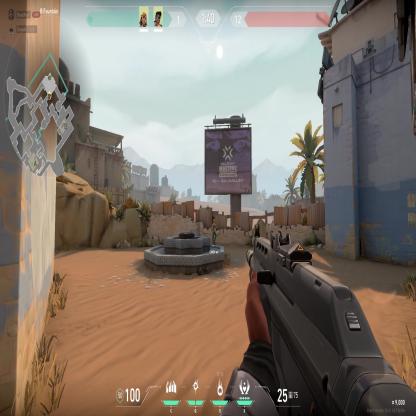
Label: teammate